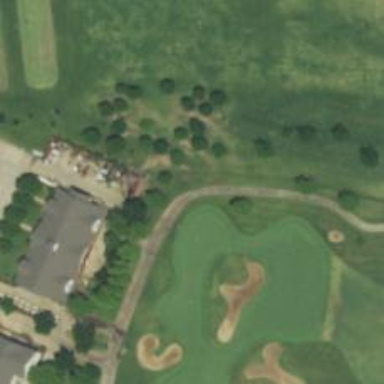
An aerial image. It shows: Service road used as golf cart path.